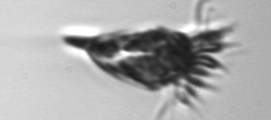
Label: Tontonia_appendiculariformis